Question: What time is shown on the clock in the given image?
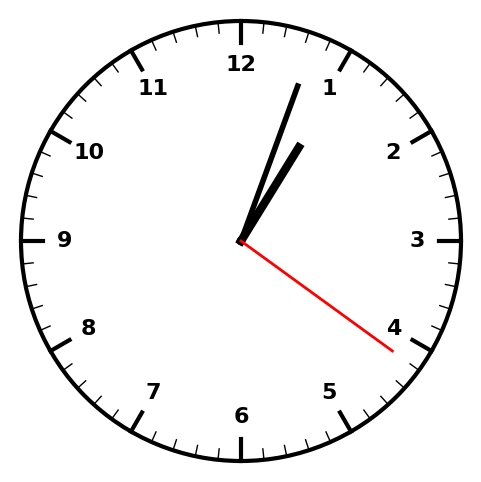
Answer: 01:03:21